Frequency: 65000
Velocity: 0,2015
Power: 3,2
Pulse duration: 0,0000001
Pass count: 1
Magnification: 10
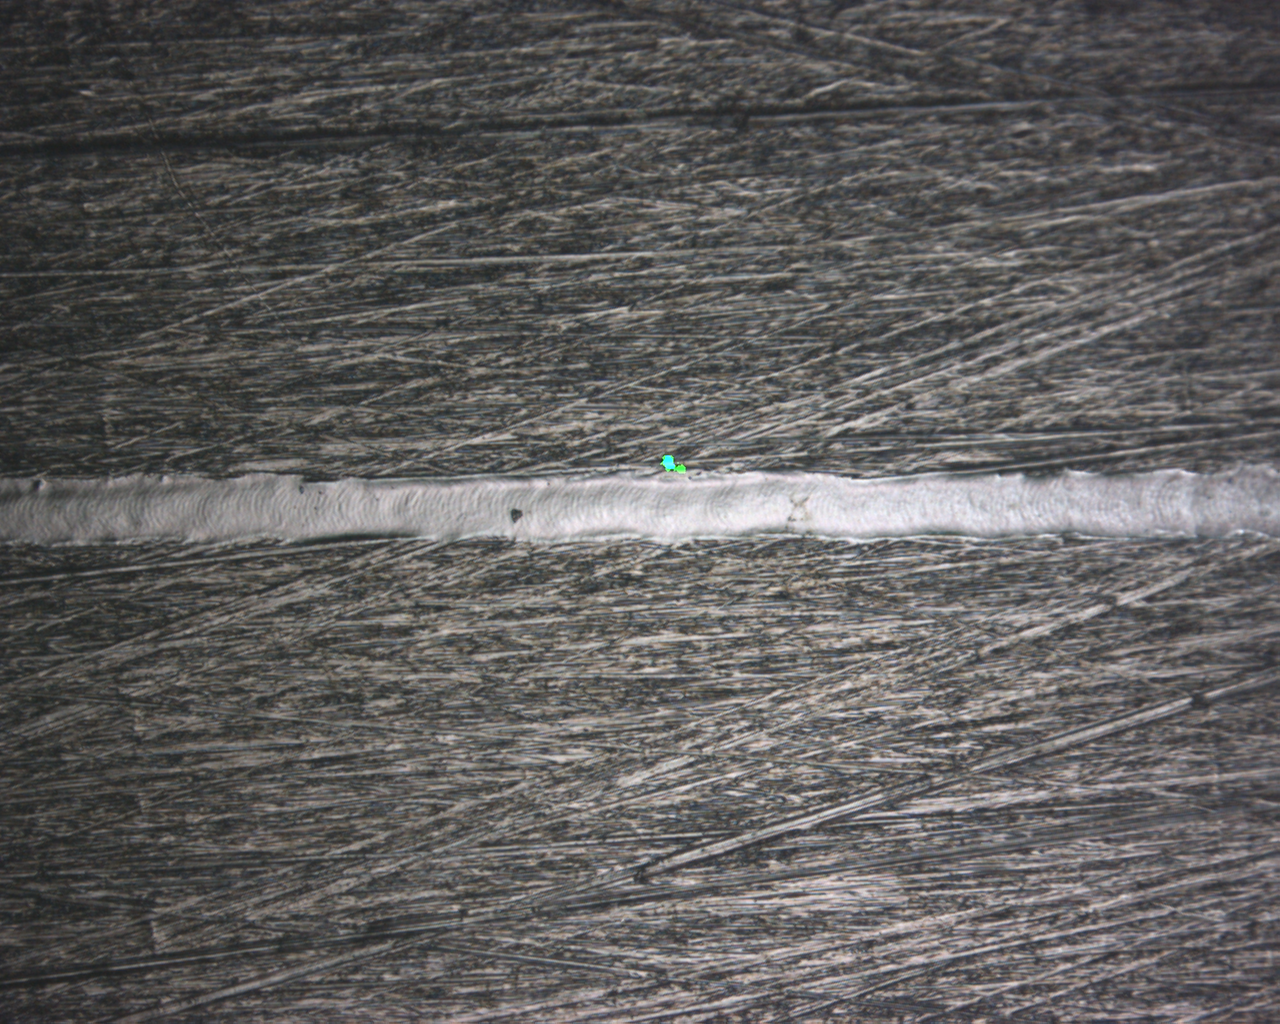
Measured width: 206.15
Other width: 5.06